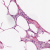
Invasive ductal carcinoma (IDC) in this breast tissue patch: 0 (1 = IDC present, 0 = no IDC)